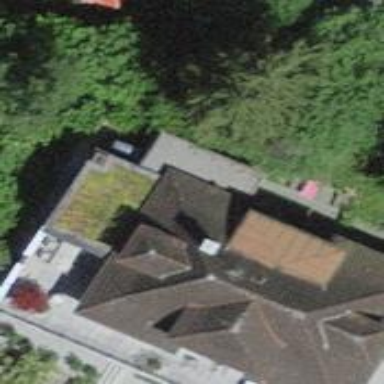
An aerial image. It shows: Residential building with hipped roof.